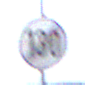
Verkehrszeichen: EndeGeschwindigkeit130
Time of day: MorningAfternoon
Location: Outdoor (Suburban)
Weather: Overcast
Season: NotSpecified
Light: Natural